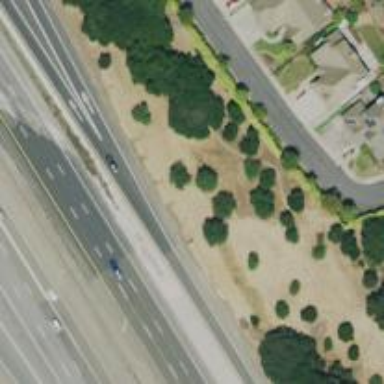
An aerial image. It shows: Motorway junction.